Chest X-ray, PA view. Patient: 64 years old, sex M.
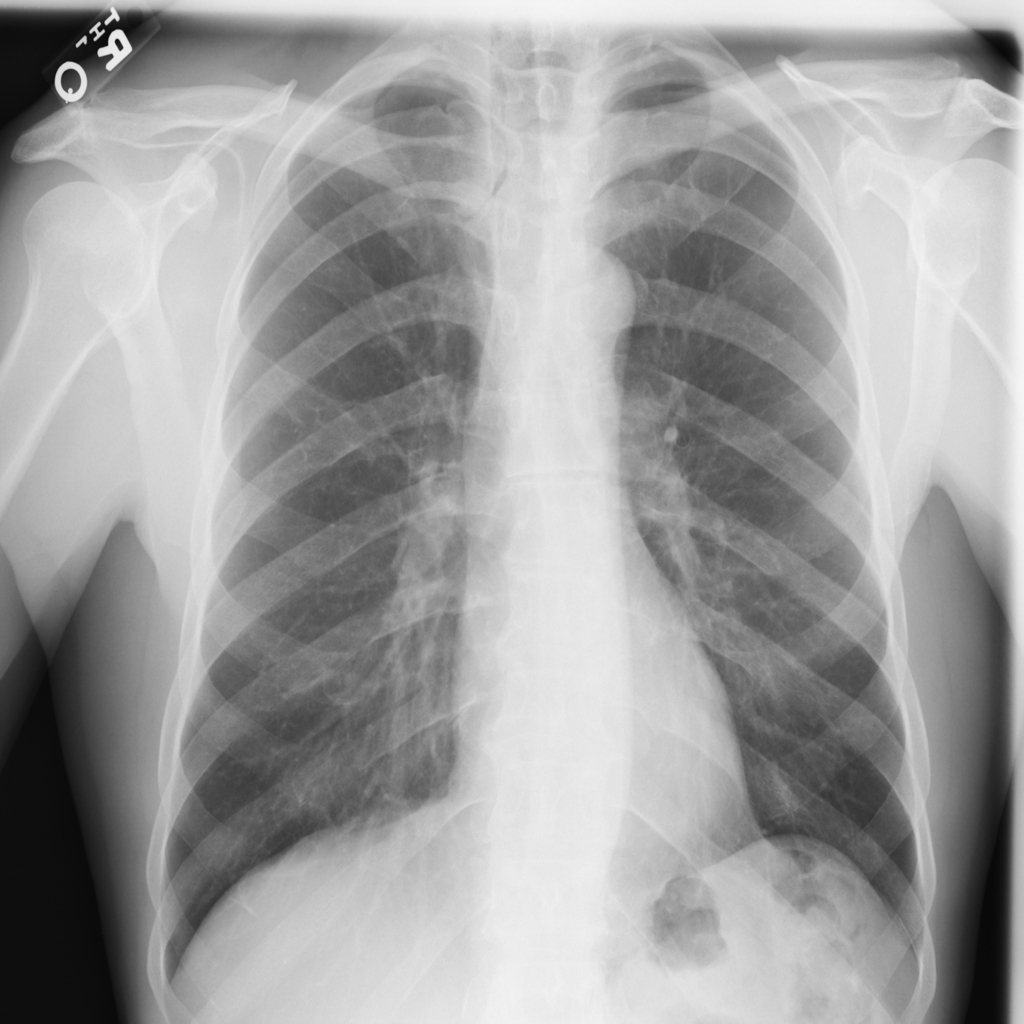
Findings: No Finding